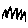
Label: zigzag